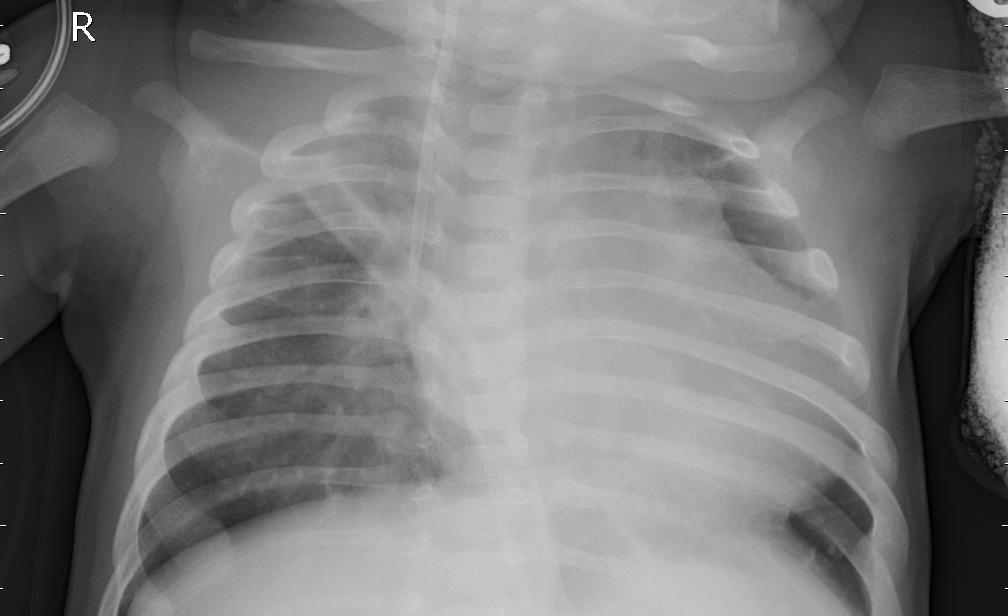
Diagnosis: PNEUMONIA